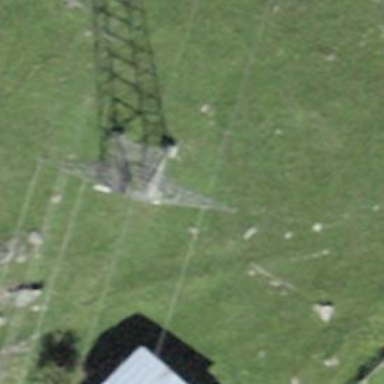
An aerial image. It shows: Power tower.